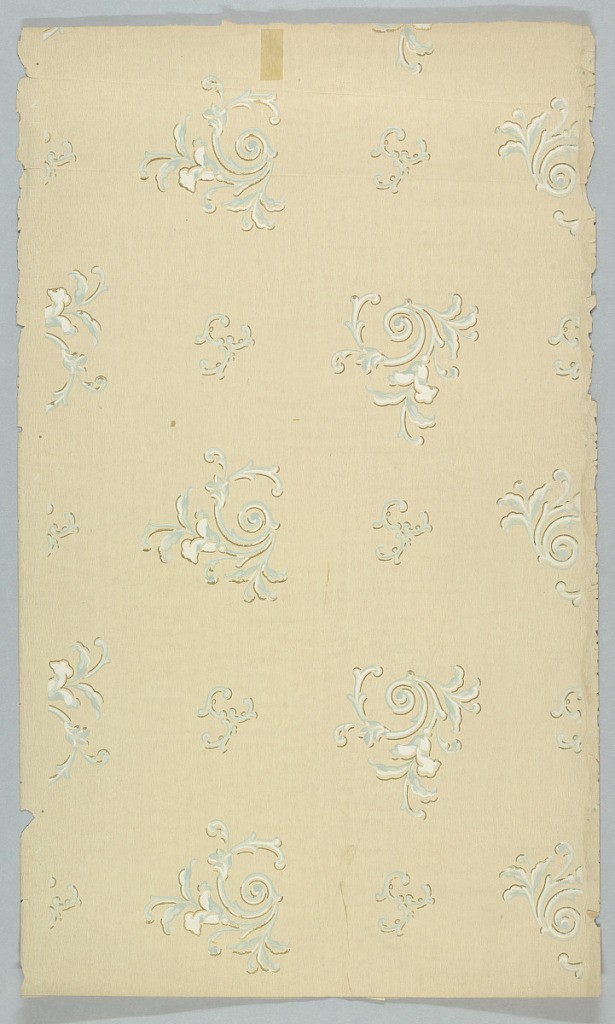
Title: Ceiling paper
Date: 1905–1915
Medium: Machine-printed paper
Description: Widely spaced scrolling acanthus motif, altnerating large and small. Printed in blue, green, and white on tan or off-white ground.